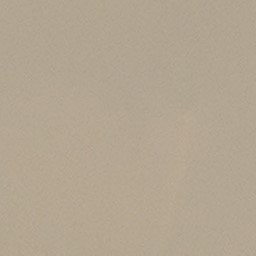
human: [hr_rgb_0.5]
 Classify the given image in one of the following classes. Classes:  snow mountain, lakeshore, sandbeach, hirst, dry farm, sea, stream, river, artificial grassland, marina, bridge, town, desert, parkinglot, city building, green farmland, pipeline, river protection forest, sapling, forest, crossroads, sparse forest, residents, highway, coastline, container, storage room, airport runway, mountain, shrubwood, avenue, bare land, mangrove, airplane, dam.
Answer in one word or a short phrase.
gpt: desert